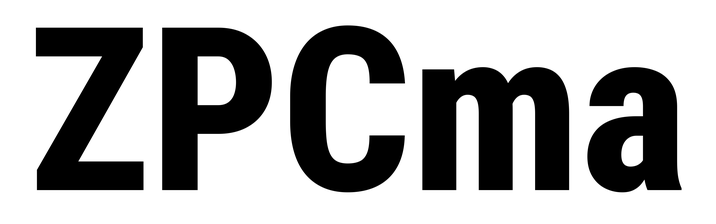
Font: Roboto_Condensed_ExtraBold